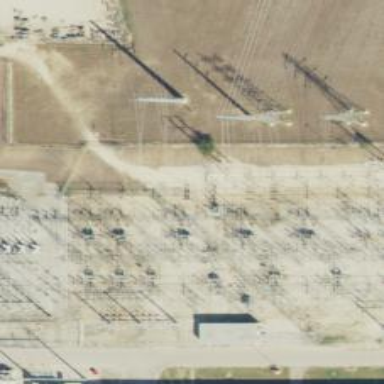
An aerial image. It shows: Switch for power supply.